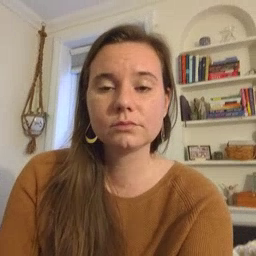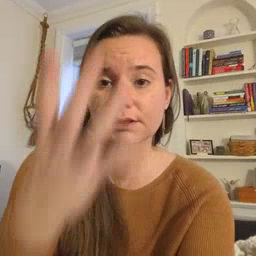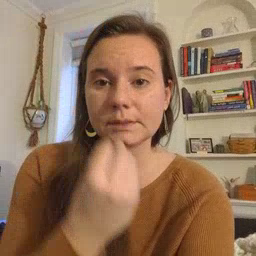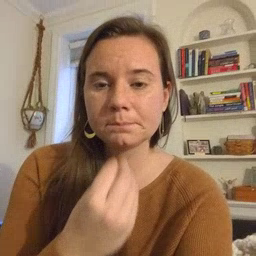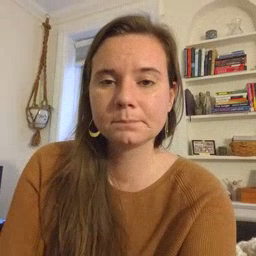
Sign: sleep